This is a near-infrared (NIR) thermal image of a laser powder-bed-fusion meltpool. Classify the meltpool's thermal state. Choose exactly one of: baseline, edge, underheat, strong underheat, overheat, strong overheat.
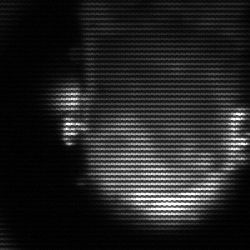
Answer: baseline